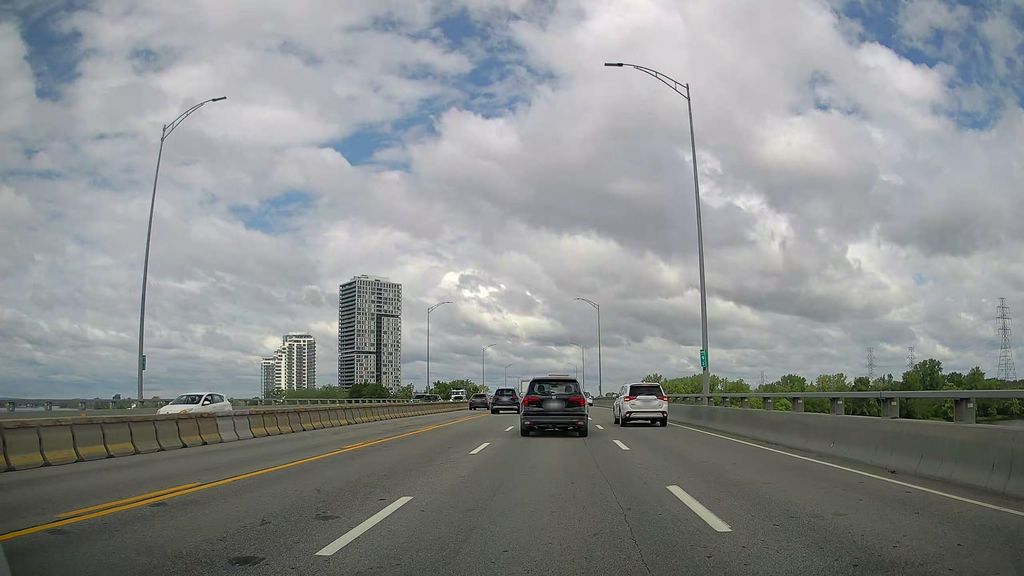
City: montreal